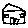
Label: house